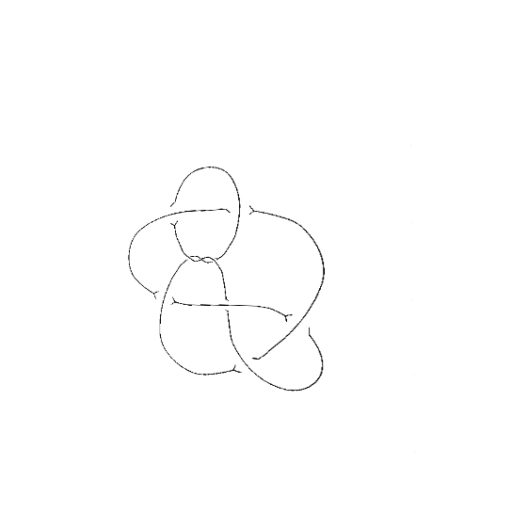
Crossing number: 9